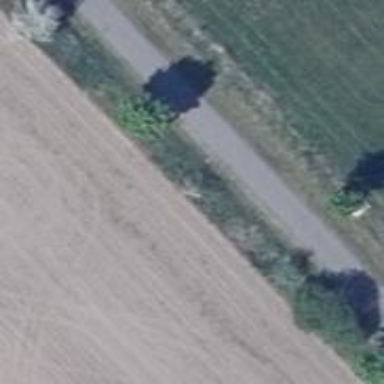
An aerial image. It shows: Service road with asphalt surface. This road also serves as bicycle path.